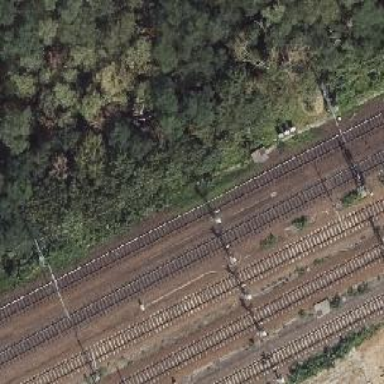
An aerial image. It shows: Railway track with contact line for electrification.